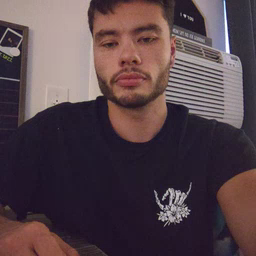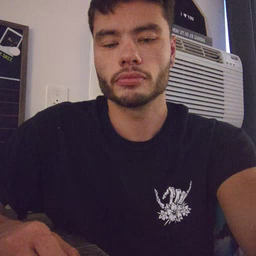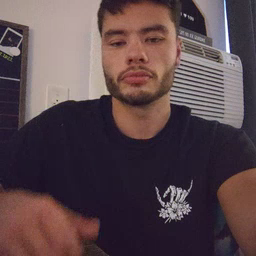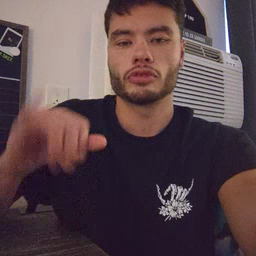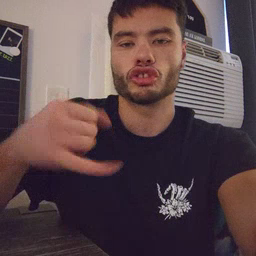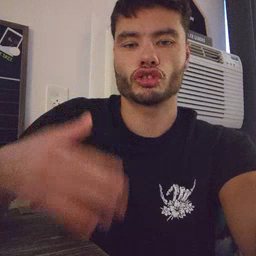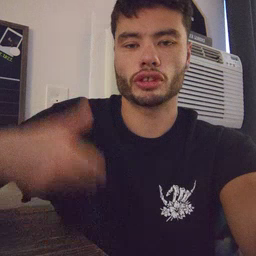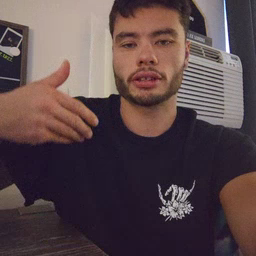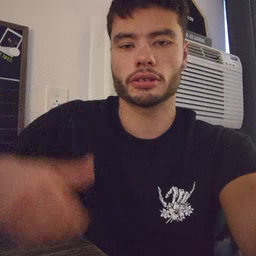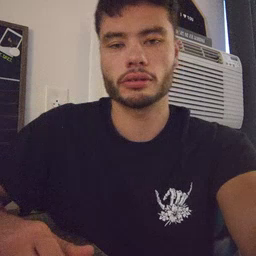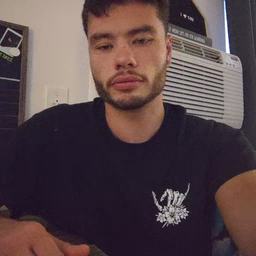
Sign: jeans